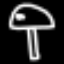
Label: mushroom